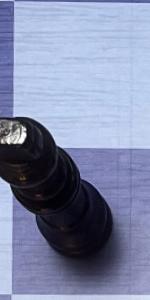
Label: King_Black